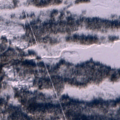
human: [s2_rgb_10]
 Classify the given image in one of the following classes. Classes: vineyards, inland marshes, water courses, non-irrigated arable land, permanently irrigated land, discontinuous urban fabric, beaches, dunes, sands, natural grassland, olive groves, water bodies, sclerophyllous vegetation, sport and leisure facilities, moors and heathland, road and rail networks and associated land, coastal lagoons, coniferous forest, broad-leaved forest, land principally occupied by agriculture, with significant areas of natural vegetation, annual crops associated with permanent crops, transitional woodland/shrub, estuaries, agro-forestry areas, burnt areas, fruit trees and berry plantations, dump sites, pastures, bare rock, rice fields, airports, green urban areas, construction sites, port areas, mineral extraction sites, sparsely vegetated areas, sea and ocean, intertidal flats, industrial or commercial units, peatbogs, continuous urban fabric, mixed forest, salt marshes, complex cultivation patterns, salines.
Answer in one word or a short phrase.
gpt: coniferous forest, transitional woodland/shrub, water bodies